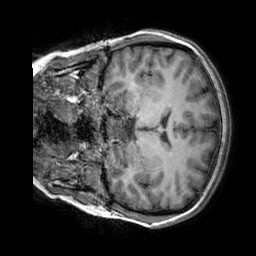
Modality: T1w
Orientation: coronal
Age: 23
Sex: female
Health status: healthy
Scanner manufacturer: siemens
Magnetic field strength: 3 T
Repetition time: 2.3 s
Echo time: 0.00303 s